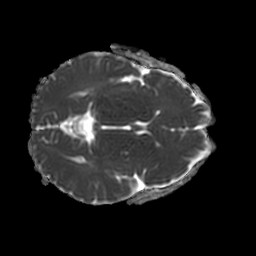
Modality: ADC
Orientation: axial
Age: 35
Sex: female
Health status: ill
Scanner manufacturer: philips
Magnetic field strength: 3 T
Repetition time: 3.8 s
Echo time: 0.09 s